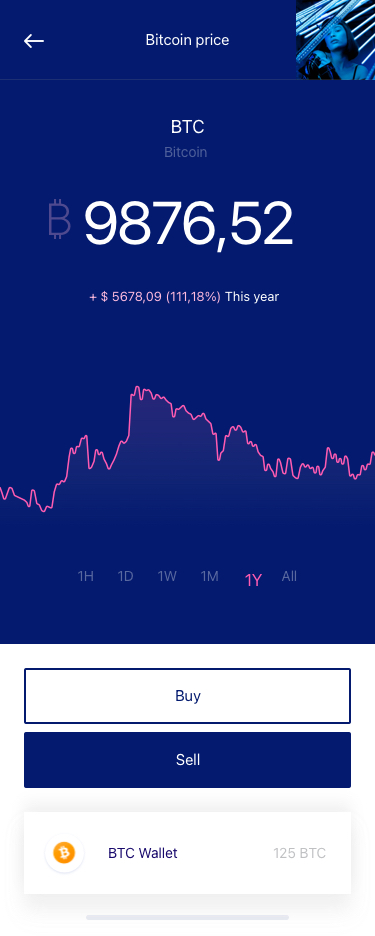
Text in this UI design:
1H
1D
1W
1M
1Y
All
BTC
Bitcoin
9876,52
+ $ 5678,09 (111,18%) This year
BTC Wallet
125 BTC